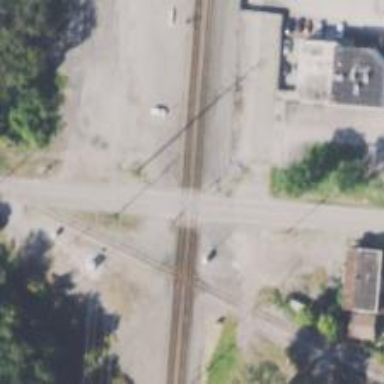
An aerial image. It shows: Level crossing along the railway.